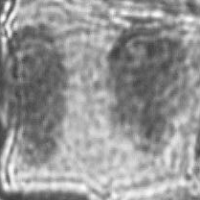
Label: telophase